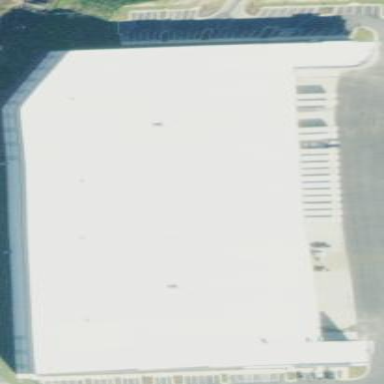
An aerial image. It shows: Warehouse building.